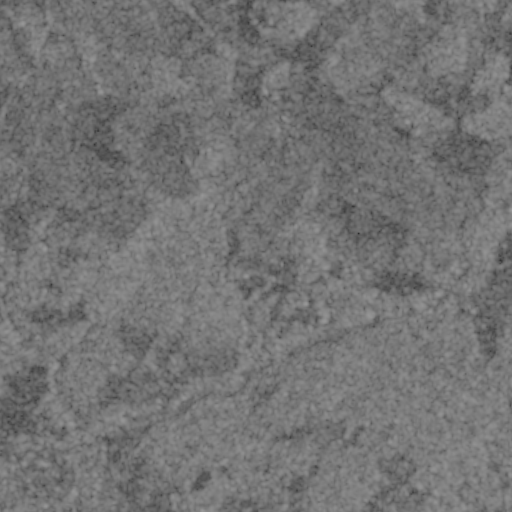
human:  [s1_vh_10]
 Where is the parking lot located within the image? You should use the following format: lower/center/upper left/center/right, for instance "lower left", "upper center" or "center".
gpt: The parking lot is located in the lower left of the image.
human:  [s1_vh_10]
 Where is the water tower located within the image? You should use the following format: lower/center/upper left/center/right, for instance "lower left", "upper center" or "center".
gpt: The water tower is located in the upper left of the image.
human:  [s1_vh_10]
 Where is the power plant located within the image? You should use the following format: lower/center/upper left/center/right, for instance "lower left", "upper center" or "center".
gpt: There is no power plant in the image.

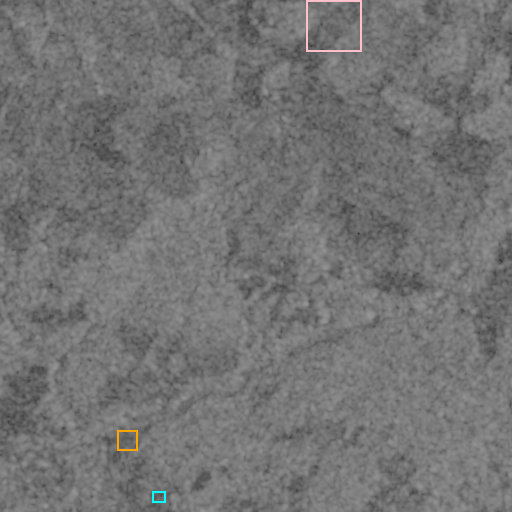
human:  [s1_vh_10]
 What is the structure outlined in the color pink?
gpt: The structure outlined in pink is a crop field.
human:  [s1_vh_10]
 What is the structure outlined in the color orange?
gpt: The structure outlined in orange is a park.
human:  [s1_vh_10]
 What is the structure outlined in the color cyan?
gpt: The structure outlined in cyan is a parking lot.
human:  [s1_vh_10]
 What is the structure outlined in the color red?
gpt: There is no red outline.